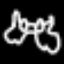
Label: frog